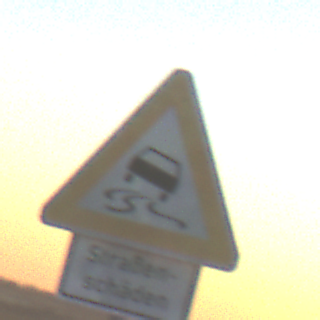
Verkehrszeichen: SchleuderOderRutschgefahr
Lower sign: HinweiseAufGefahrenDurchVerbaleAngabe3
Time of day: SunriseSunset
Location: Outdoor (Nature)
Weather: Clear
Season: NotSpecified
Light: Natural